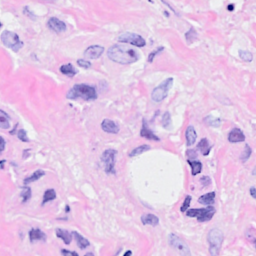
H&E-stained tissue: Breast